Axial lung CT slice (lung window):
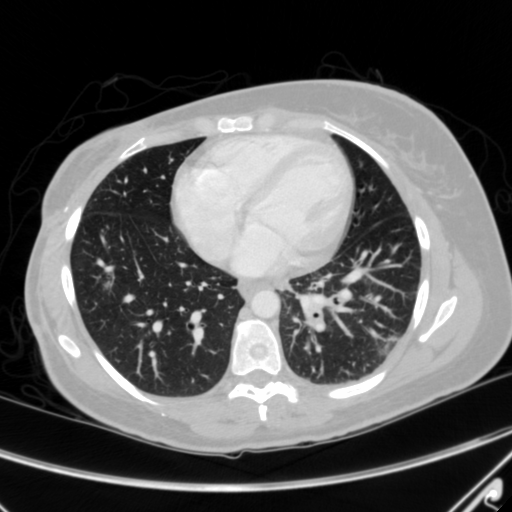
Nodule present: no